\textbf{4. 已知 $P$ 是正方体 $ABCD-A_1B_1C_1D_1$ 的中心，过点 $P$ 的直线 $l$ 与该正方体的表面交于 $E$、$F$ 两点，现有如下命题：①线段 $EF$ 在正方体 6 个表面的投影长度为 $t_i (i=1,2,\cdots,6)$，则 $\sum_{i=1}^{6} t_i$ 为定值；②直线 $l$ 与正方体 12 条棱所成的夹角的 $\alpha_i (i=1,2,\cdots,12)$，则 $\sum_{i=1}^{12} \cos^2 \alpha_i$ 为定值。下列判断正确的是（ ）}
\begin{enumerate}
\item[A. ] ①和②均为真命题
\item[B. ] ①和②均为假命题
\item[C. ] ①为真命题，②为假命题
\item[D. ] ①为假命题，②为真命题
\end{enumerate}
【解答】
\noindent \textbf{【答案】} D
\vspace{1em}
\noindent \textbf{【分析】} 利用特例法可判断①；利用长方体的几何性质，结合两直线所成角的定义可判断②选项，从而得解。
\vspace{1em}
\noindent \textbf{【详解】} 对于①，依题意，设正方体 $ABCD-A_1B_1C_1D_1$ 的棱长为 $a$，
当 $EF$ 为正方体 $ABCD-A_1B_1C_1D_1$ 的一条体对角线，
不妨设 $EF$ 与线段 $A_1C$ 重合，$EF$ 在正方体 $ABCD-A_1B_1C_1D_1$ 各面上的投影长为 $\sqrt{2}a$，
此时 $\sum_{i=1}^{6} t_i = 6\sqrt{2}a$，

当 $EF \perp$ 平面 $ABCD$ 时，$EF$ 在面 $ABCD$、$A_1B_1C_1D_1$ 的投影长为 0，
$EF$ 在面 $AA_1B_1B$、$BB_1C_1C$、$CC_1D_1D$、$DD_1A_1A$ 的投影长为 $a$，此时 $\sum_{i=1}^{6} t_i = 4a$，
故 $\sum_{i=1}^{6} t_i$ 不是定值，①错误；
对于②，当 $EF$ 与正方体的棱平行时，不妨设 $EF \perp$ 平面 $ABCD$ 垂直，
此时 $EF$ 与棱 $AB$、$BC$、$CD$、$DA$、$A_1B_1$、$B_1C_1$、$C_1D_1$、$D_1A_1$ 都垂直，
$EF$ 与棱 $AA_1$、$BB_1$、$CC_1$、$DD_1$ 都平行，此时 $\sum_{i=1}^{12} \cos^2 \alpha_i = 4$，
当 $EF$ 不与正方体的棱平行时，过点 $E$、$F$ 分别作正方体的棱的平行线，构成长方体 $EHGI-QMFN$，

设 $EF$ 与棱 $AA_1$、$AB$、$AD$ 所成的角分别为 $\alpha_1$、$\alpha_2$、$\alpha_3$，
由图可知，$\cos \alpha_1 = \frac{FG}{EF}$，同理可得 $\cos \alpha_2 = \frac{FM}{EF}$，$\cos \alpha_3 = \frac{FN}{EF}$，
由长方体的几何性质可得 $FM^2 + FN^2 + FG^2 = EF^2$，
所以 $\cos^2 \alpha_1 + \cos^2 \alpha_2 + \cos^2 \alpha_3 = \frac{FG^2 + FM^2 + FN^2}{EF^2} = 1$，此时 $\sum_{i=1}^{12} \cos^2 \alpha_i = 4$，
所以 $\sum_{i=1}^{12} \cos^2 \alpha_i$ 为定值，故②正确。
故选：D。
\vspace{1em}
\noindent \textbf{【点睛】} 关键点点睛：本题解题的关键在于对 $EF$ 的位置进行分类讨论，结合长方体的几何性质求解。
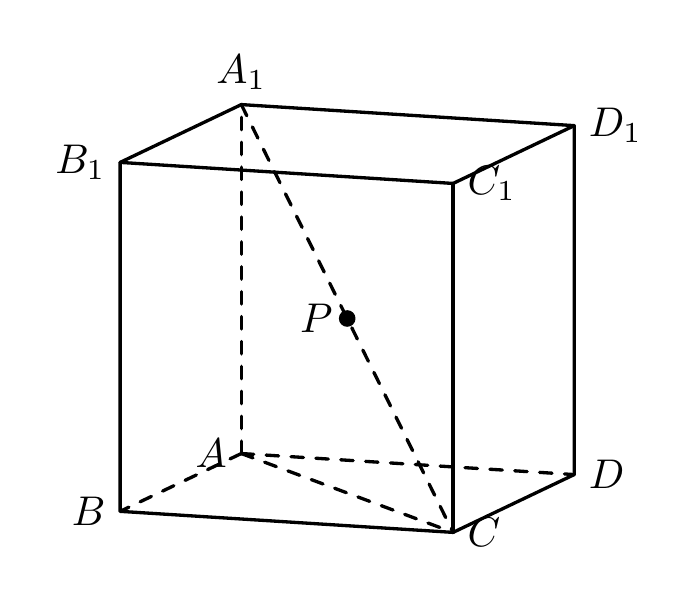
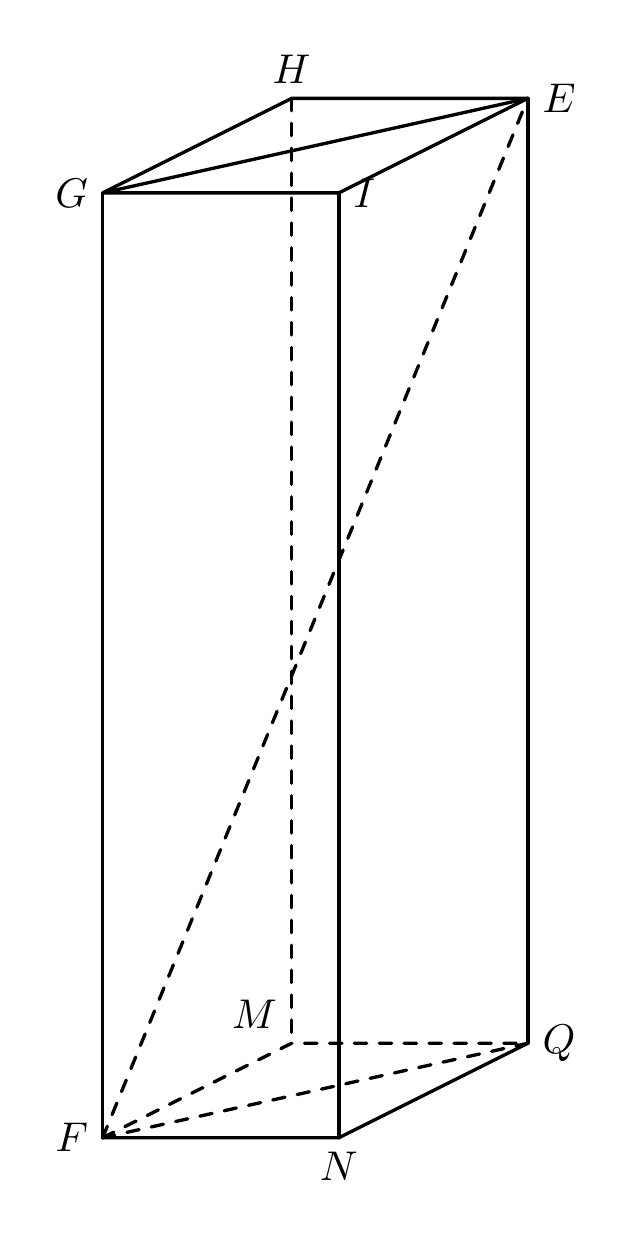